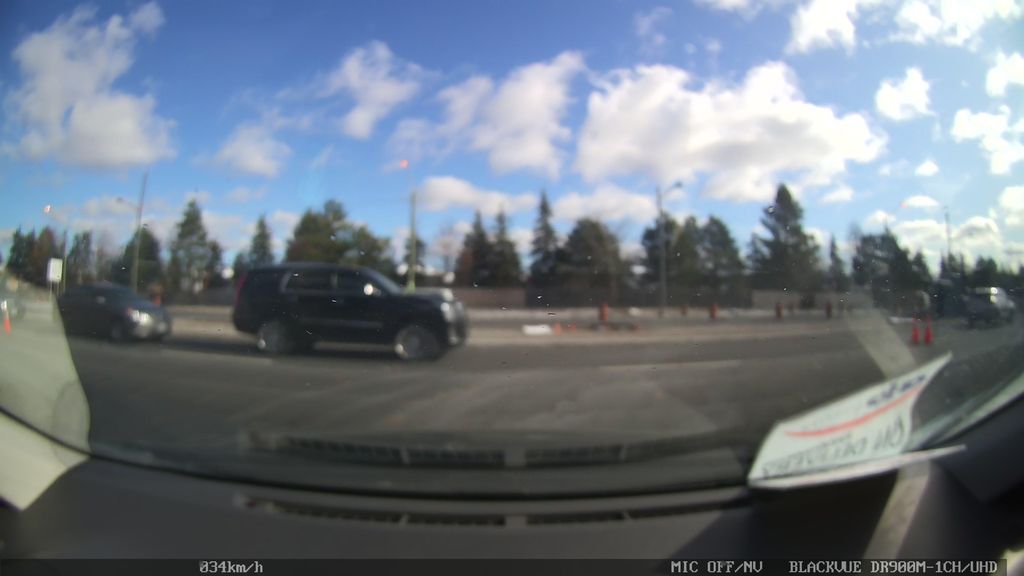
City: toronto